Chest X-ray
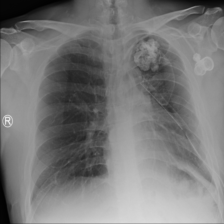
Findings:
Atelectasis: negative
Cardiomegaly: negative
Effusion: positive
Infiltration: negative
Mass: positive
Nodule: negative
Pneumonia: negative
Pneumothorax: positive
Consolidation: positive
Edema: negative
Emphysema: negative
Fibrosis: negative
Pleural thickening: negative
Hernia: negative